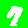
Digit: 7